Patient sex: M
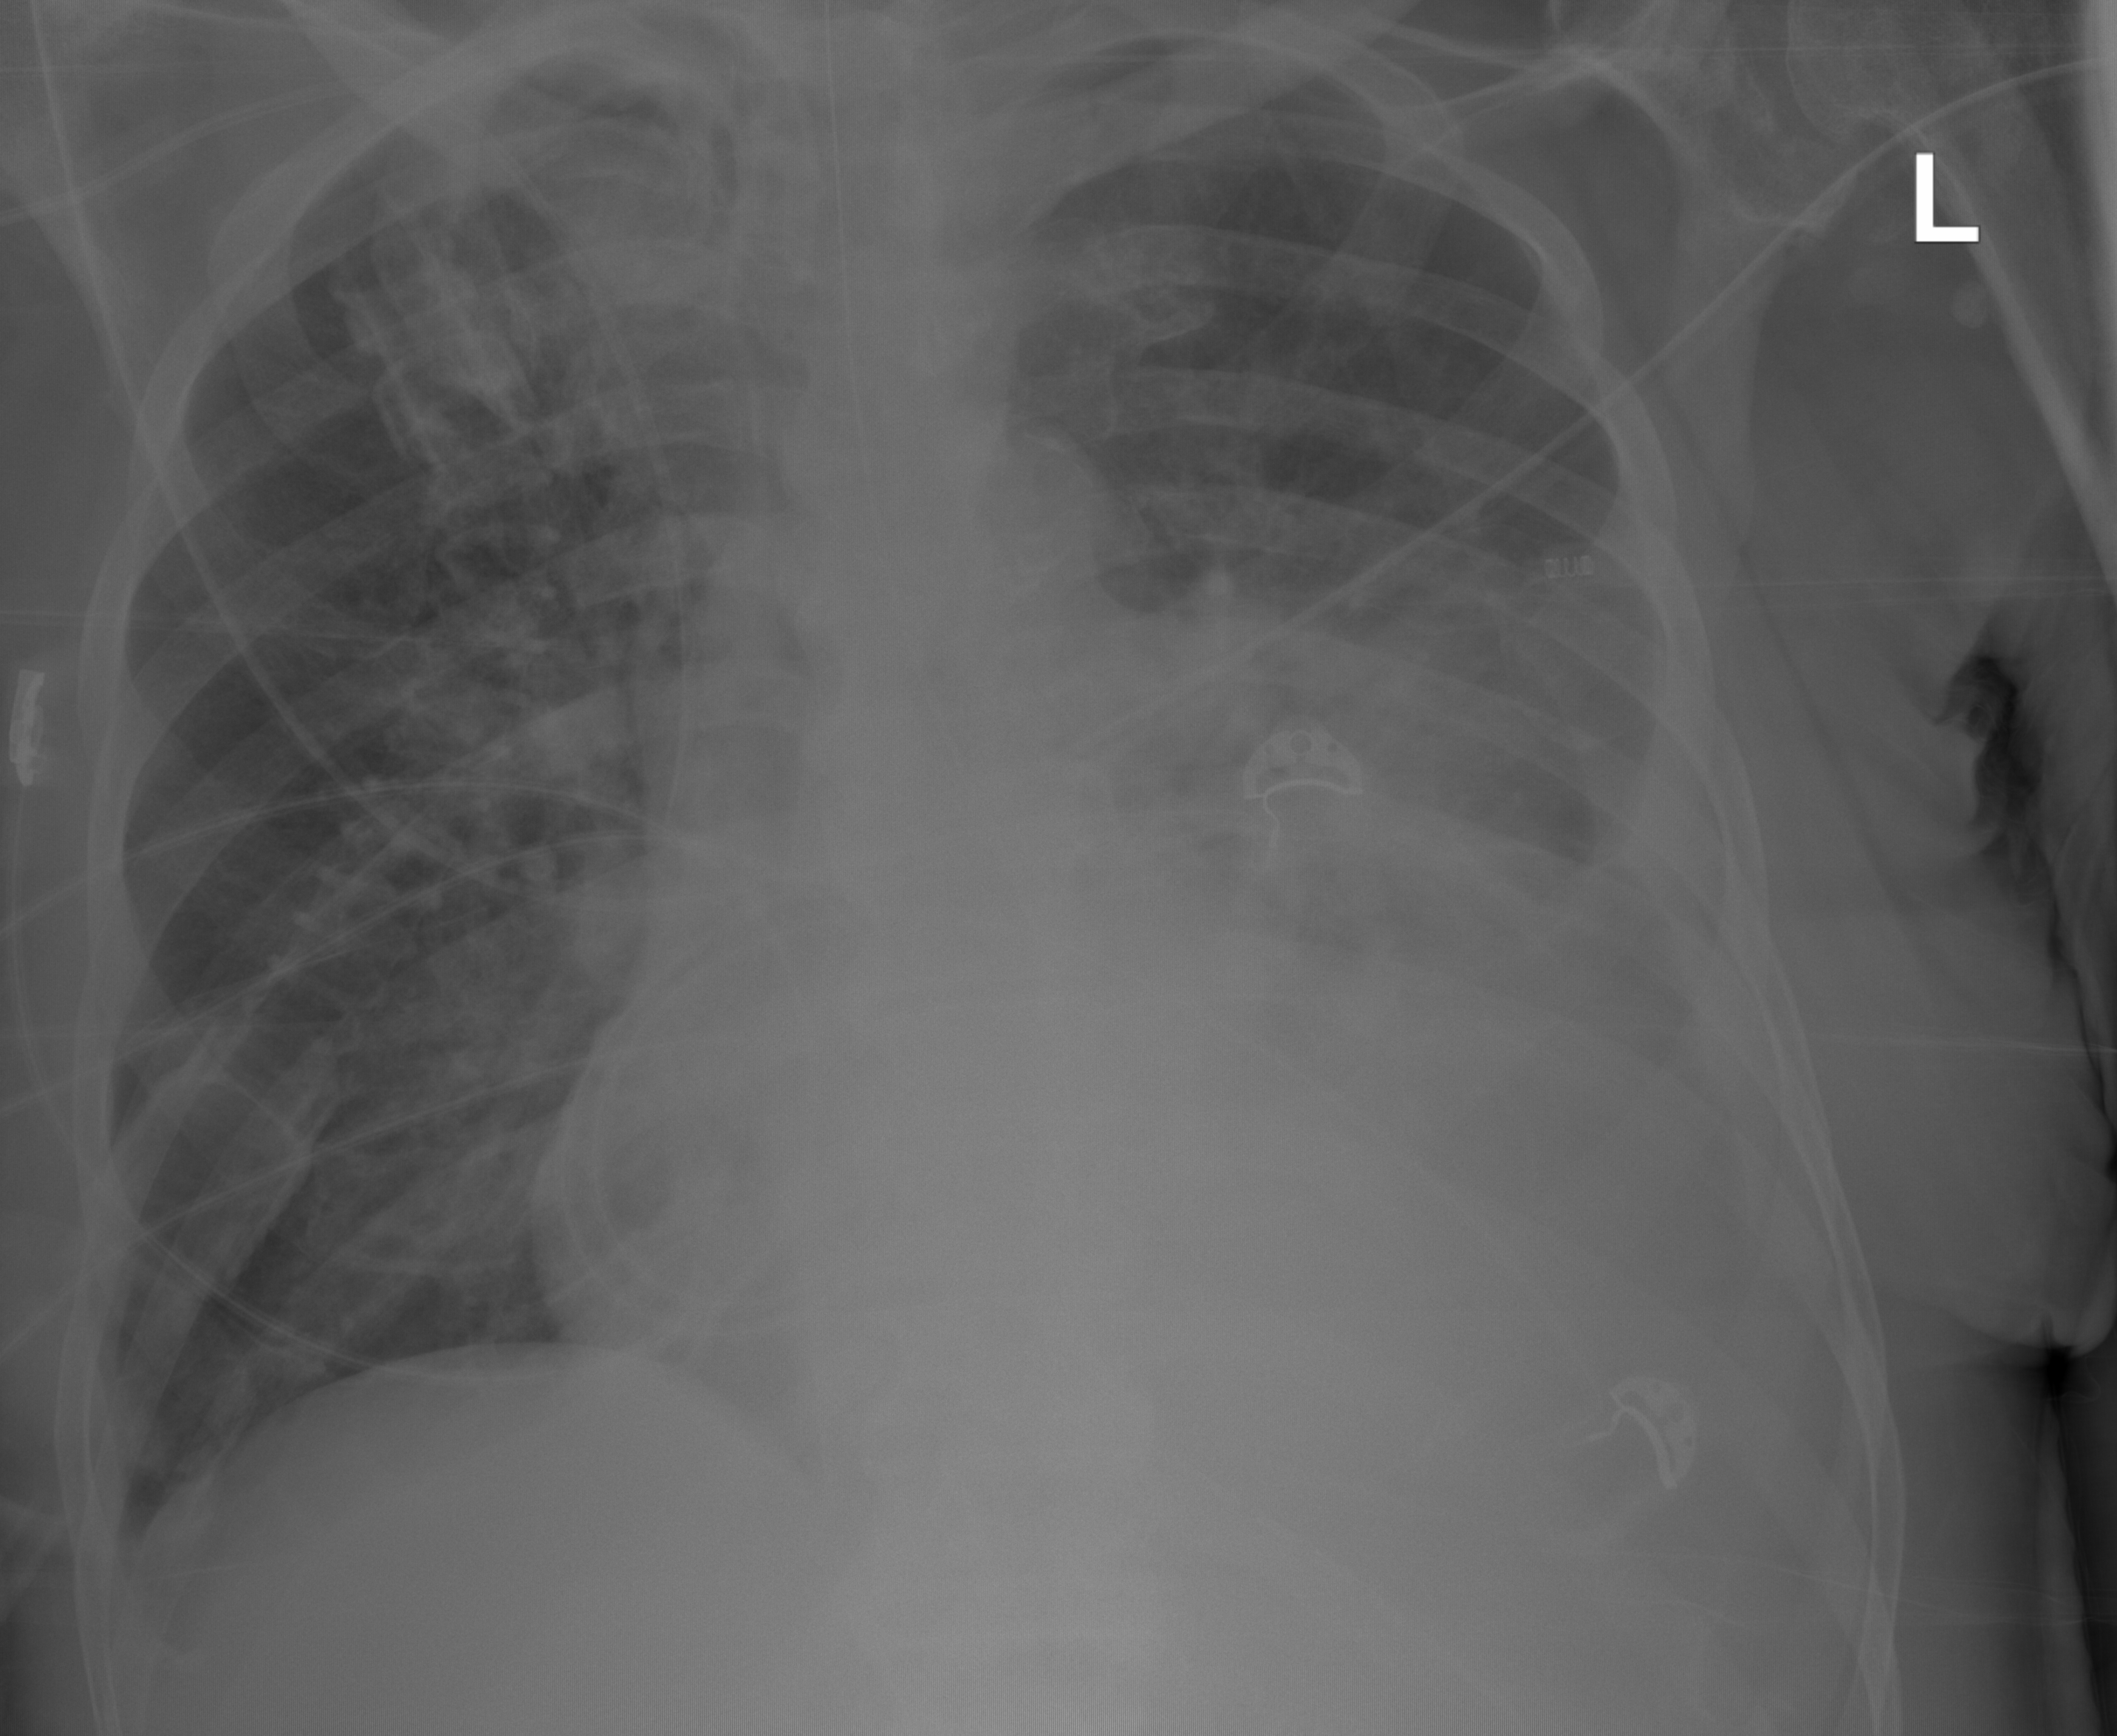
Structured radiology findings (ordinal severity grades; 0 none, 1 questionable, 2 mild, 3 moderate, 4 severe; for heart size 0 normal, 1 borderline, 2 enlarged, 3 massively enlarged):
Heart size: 2
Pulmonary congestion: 2
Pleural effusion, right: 0
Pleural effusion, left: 3
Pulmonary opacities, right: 2
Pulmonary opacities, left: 3
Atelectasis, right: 3
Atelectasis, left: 4